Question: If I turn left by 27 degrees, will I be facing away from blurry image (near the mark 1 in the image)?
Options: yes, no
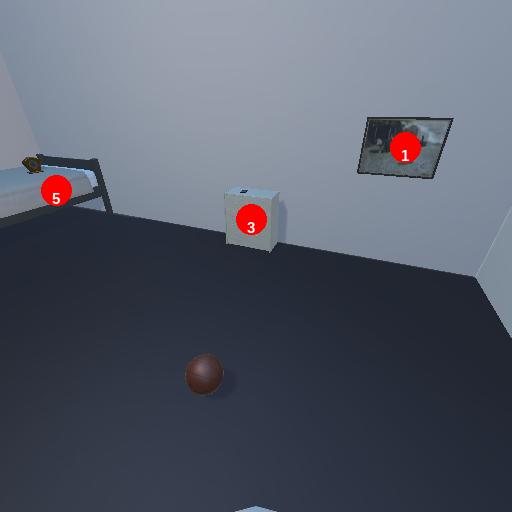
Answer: yes